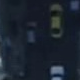
Vehicle type: Motorcycle